Question: I want to use about 3/12 of the row for a middle column, and have two columns of the same width on both sides (would equal 4.5 out of 12). Is this possible to recreate with the bootstrap grid system? I thought about using nested columns but couldn't come up with a way to make the two outer columns 4.5 wide - the only way I found would be to split the whole page into 2 halfs first, and then divide both halves into 9/12 and 3/12. But then, my middle column would be split apart.
I attached an image to explain it better.
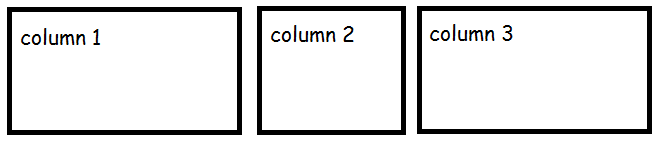
Answer: Customize bootstrap <URL> to 24 cols. @grid-columns=24
so you will have
'''
<div class="col-sm-9"></div> <!-- 4.5 / 12 -->
<div class="col-sm-6"></div> <!-- 3 / 12 -->
<div class="col-sm-9"></div> <!-- 4.5 / 12 -->
'''
that should work for you.